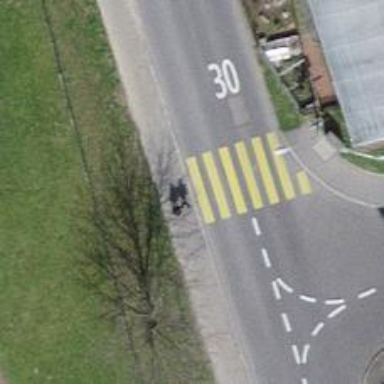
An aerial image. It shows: Kerb serving as barrier.